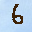
Label: 6